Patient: sex M, age 80
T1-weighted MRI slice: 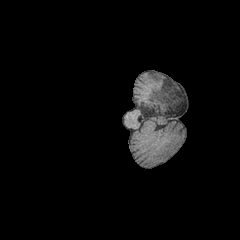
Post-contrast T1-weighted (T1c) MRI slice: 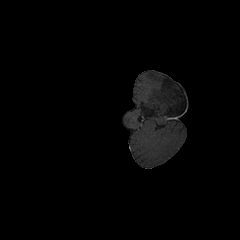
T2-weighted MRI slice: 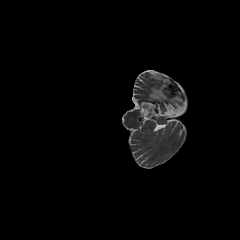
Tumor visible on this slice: no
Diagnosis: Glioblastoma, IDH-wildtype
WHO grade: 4